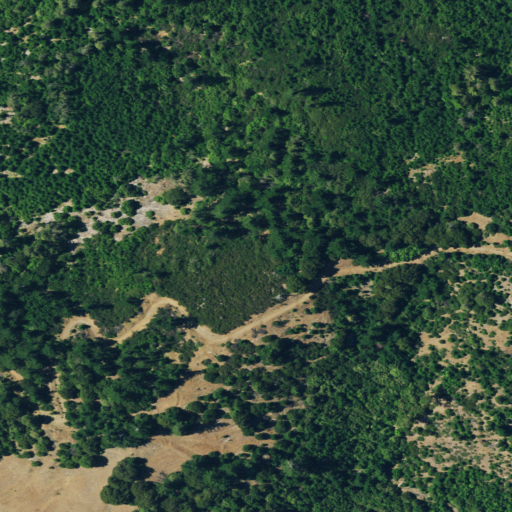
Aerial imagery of plain(s) in California named Devils Hole Prairie containing evergreen forest, shrub, and grassland